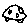
Label: car